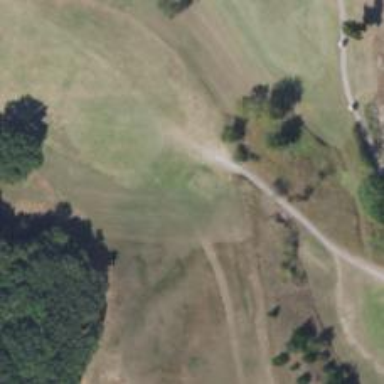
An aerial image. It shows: View of golf hole.